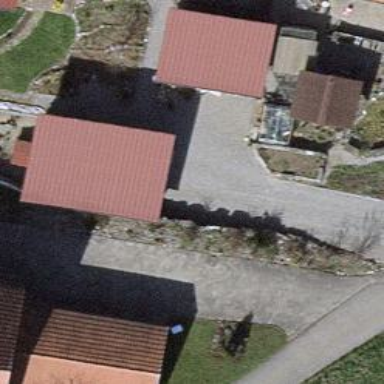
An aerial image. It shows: Garage building.